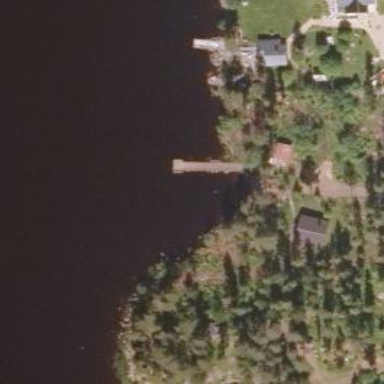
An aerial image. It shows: Man-made pier.